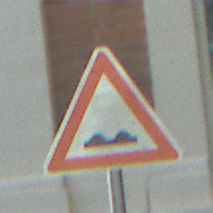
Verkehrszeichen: UnebeneFahrbahn
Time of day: Midday
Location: Outdoor (Suburban)
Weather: Clear
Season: NotSpecified
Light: Natural